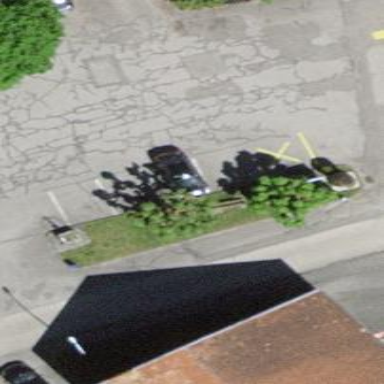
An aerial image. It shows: Parking space is available.